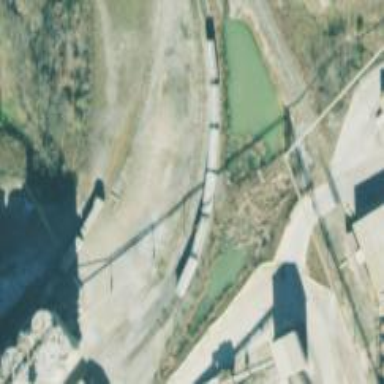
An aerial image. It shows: Railway spur line used for transporting aggregate freight.